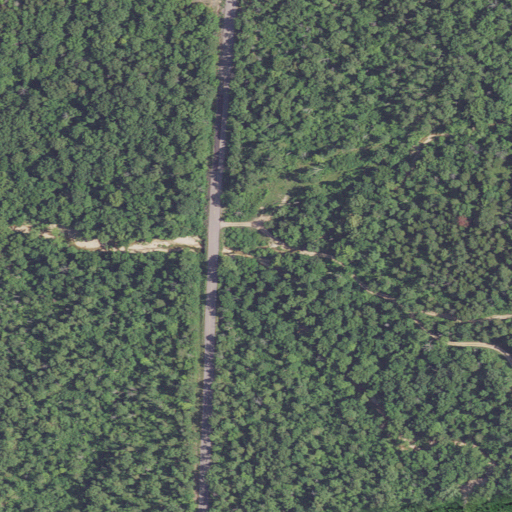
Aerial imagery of valley in Missouri named Billy Hollow containing deciduous forest, open development, evergreen forest, low intensity development, and mixed forest